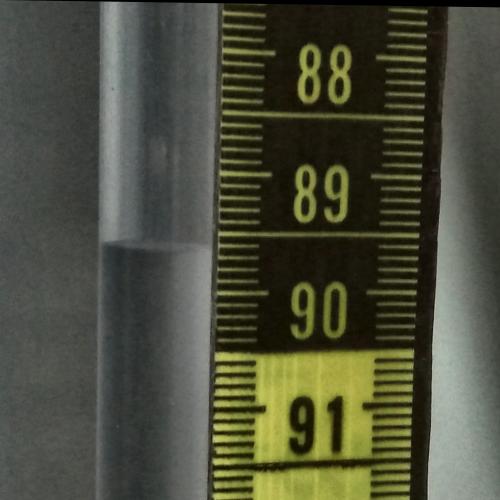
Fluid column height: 89.6 cm